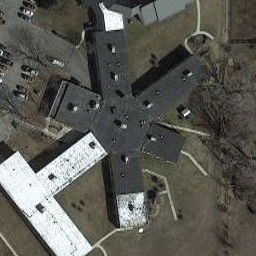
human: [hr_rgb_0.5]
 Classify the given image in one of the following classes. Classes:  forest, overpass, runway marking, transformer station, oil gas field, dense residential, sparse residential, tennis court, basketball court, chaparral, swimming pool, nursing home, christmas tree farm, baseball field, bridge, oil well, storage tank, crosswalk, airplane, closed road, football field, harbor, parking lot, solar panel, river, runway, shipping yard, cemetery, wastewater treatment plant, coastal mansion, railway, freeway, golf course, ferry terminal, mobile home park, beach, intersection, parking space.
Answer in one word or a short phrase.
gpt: nursing home